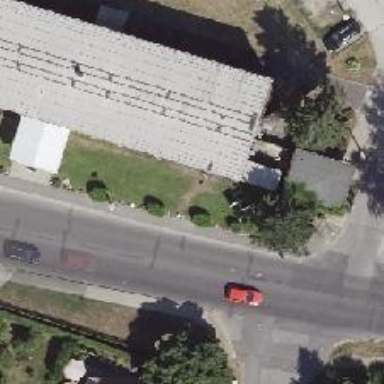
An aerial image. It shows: Asphalt footway.